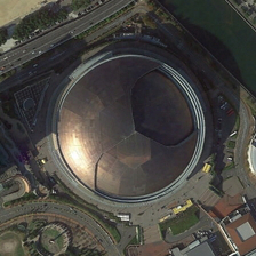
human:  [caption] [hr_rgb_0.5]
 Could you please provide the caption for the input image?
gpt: Some buildings are surrounded by central buildings, close to roads and rivers.

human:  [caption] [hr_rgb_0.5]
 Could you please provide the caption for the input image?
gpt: Some buildings surround a central building, close to a road and a river.

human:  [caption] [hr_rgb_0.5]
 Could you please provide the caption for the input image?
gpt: Some buildings are built around a circular center, close to a street and a river.

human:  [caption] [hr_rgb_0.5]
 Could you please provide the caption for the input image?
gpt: Some buildings are surrounded by buildings centered on streets and rivers.

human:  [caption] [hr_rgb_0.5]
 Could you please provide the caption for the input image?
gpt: Some buildings surround a central building, close to a road and a river.